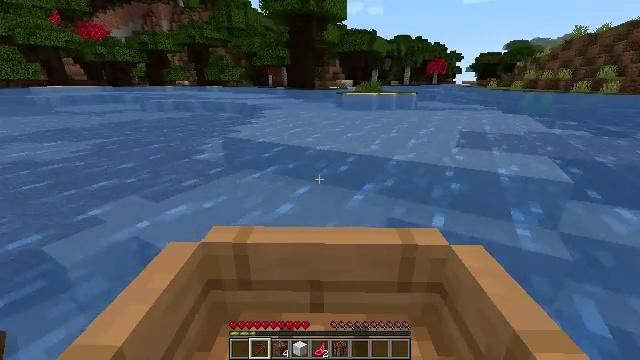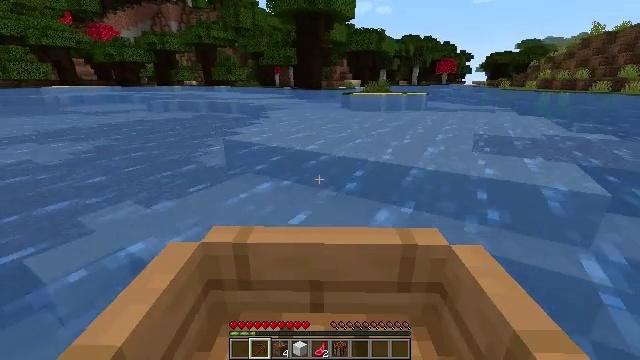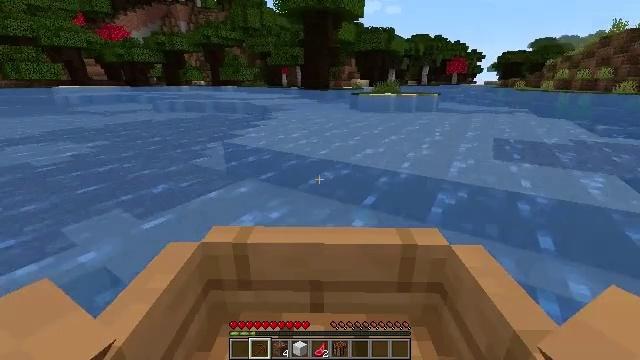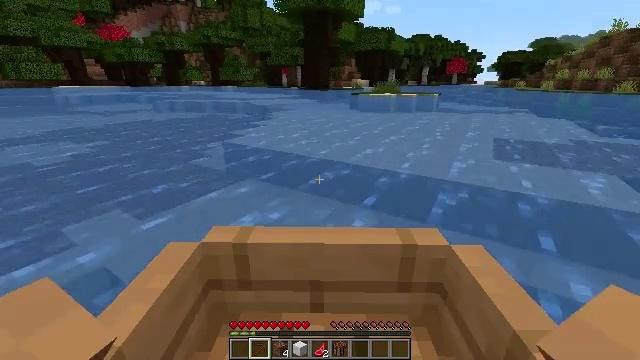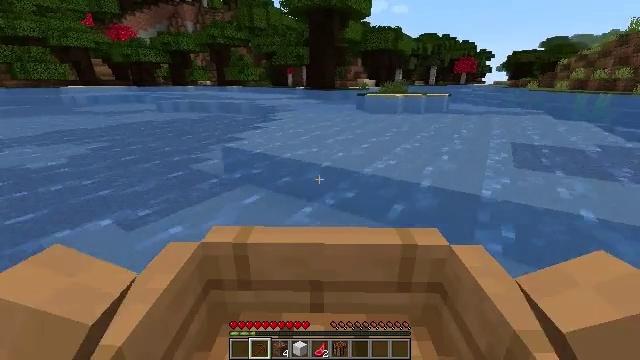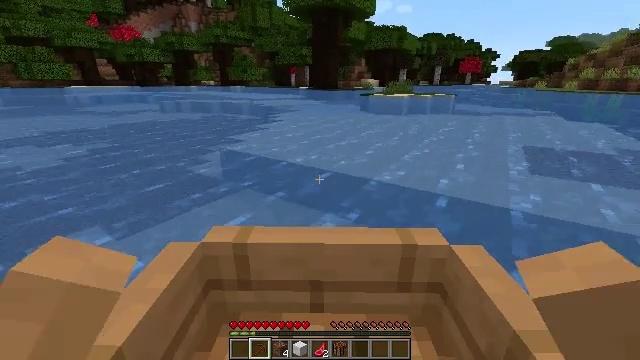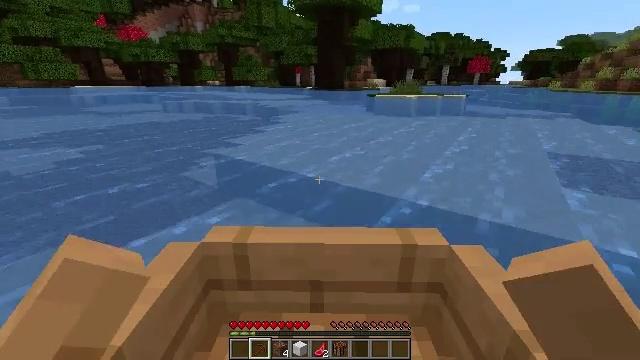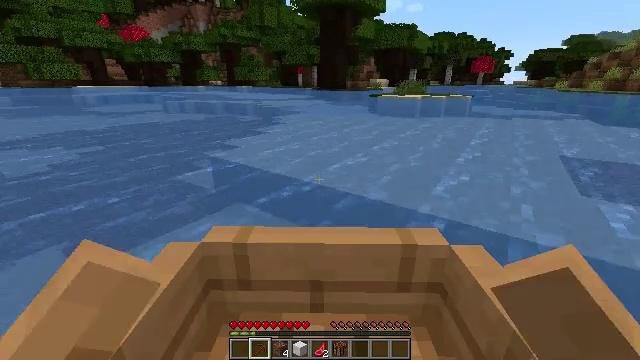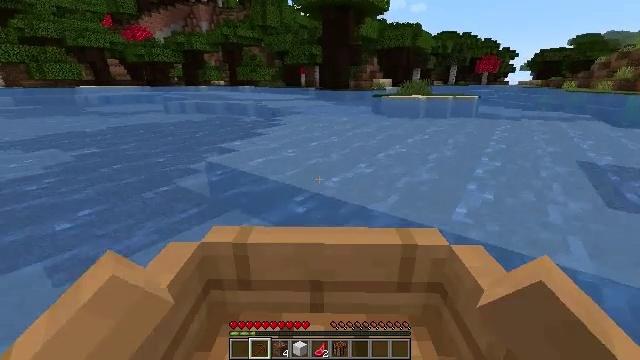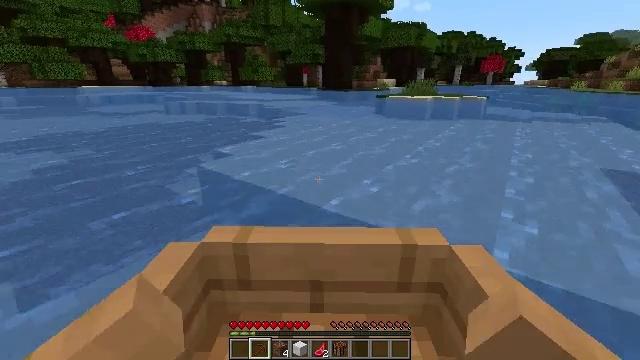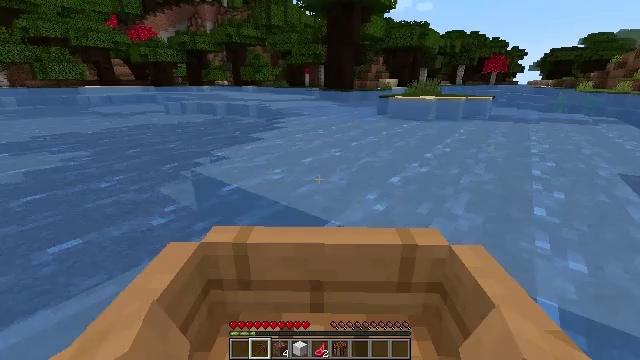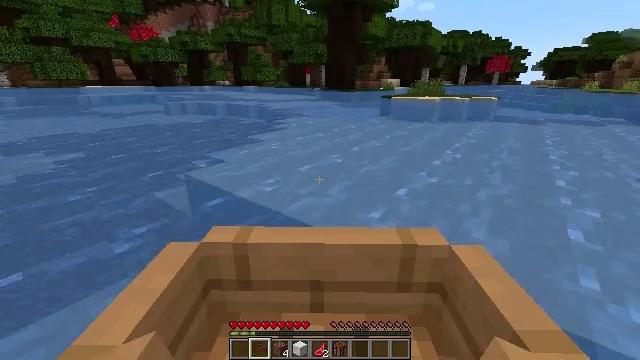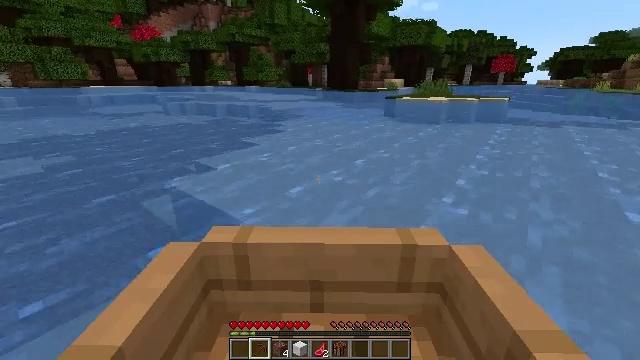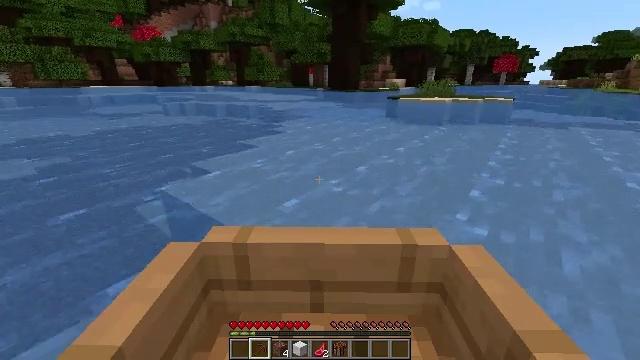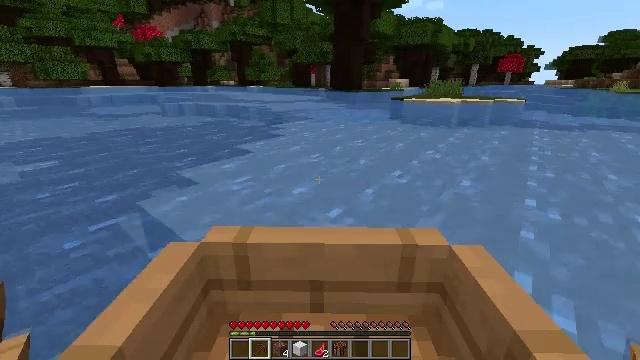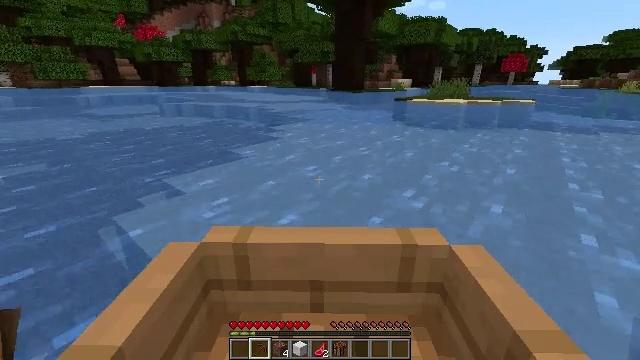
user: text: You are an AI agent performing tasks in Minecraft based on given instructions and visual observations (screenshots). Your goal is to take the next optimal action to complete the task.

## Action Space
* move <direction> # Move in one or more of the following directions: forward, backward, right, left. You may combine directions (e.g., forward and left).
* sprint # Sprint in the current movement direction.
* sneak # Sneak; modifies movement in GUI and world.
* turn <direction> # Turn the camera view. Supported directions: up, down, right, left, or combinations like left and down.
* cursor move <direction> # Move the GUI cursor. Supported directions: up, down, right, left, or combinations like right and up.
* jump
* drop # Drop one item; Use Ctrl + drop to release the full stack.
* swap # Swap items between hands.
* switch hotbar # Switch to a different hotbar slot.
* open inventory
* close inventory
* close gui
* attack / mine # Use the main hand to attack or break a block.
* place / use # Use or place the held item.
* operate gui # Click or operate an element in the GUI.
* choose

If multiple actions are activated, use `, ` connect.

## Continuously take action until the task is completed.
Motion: motion action
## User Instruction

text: Mine the dark oak log from a tree.
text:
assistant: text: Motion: move forward
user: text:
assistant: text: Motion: move forward
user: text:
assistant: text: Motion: move forward
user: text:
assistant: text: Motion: move forward
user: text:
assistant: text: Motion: move forward
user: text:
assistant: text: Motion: move forward
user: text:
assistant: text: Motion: move forward
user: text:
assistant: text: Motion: move forward
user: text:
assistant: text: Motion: move forward
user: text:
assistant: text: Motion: move forward
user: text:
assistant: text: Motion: move forward
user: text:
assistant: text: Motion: move forward
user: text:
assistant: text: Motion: move forward
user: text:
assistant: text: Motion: move forward
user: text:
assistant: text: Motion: move forward
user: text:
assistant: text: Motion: move forward
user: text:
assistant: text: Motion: move forward
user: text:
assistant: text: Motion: move forward
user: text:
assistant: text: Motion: move forward
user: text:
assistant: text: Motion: move forward
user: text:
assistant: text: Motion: move forward
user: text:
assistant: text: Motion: move forward
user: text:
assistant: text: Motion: move forward
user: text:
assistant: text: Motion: move forward
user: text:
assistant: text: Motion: move forward
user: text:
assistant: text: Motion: move forward
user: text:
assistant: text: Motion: move forward
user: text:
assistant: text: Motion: move forward
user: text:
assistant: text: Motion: move forward and move right
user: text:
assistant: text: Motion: move forward and move right